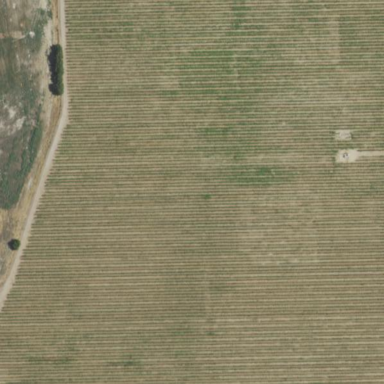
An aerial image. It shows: Vineyard growing grapes.